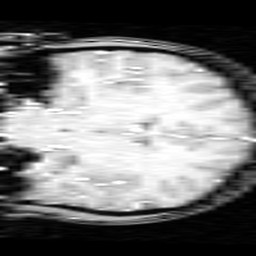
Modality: inplaneT1
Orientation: coronal
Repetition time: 0.2 s
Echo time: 0.0036 s